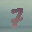
Label: 7